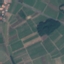
Label: PermanentCrop